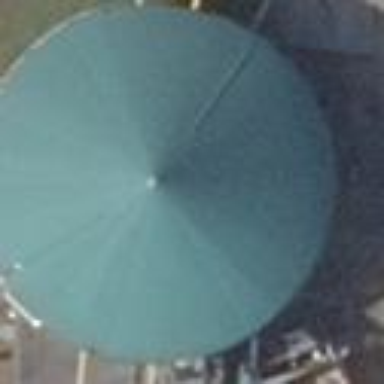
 housing covered reservoir. There is power generator inside the building."